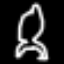
Label: frog